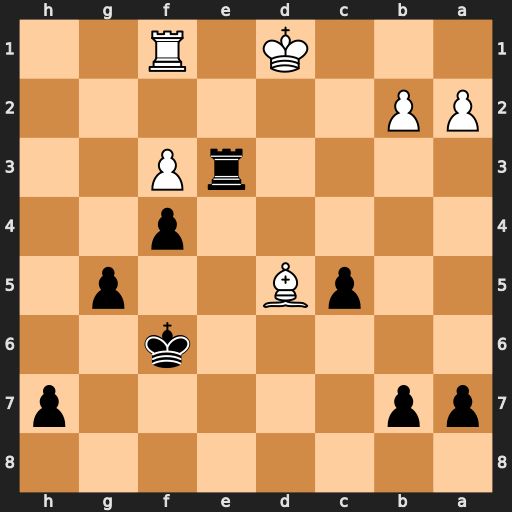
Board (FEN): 8/pp5p/5k2/2pB2p1/5p2/4rP2/PP6/3K1R2
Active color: b
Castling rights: -
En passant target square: -
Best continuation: Rd3+ Ke1 Rxd5